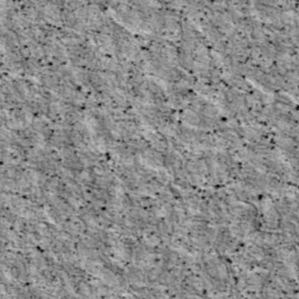
Label: non_frost